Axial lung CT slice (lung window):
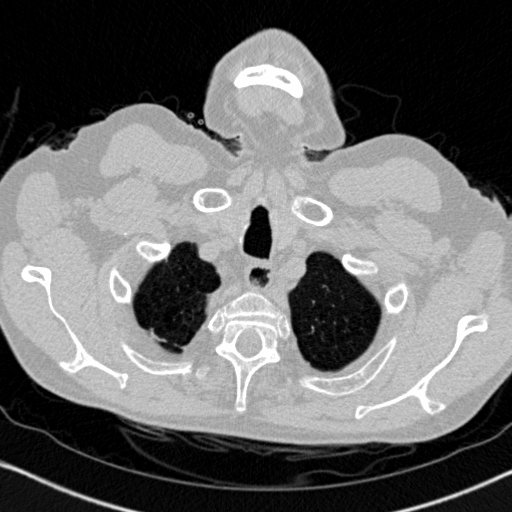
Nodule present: no